Question: After running the code, I am getting .
I am getting the error on this line :
'''
xlSheet.Range("K" & rCount) = Trim(varItem(1))
'''
I looked through the code and I can't seem to figure out what I am doing wrong or missing.
Here is code & see below what my email body looks like
'''
'// Customer
If InStr(1, varText(i), "Customer") > 0 Then
varItem = Split(varText(i), Chr(58))
xlSheet.Range("A" & rCount) = Trim(varItem(1))
End If
'// Service Level
If InStr(1, varText(i), "Service Level") > 0 Then
varItem = Split(varText(i), Chr(58))
xlSheet.Range("K" & rCount) = Trim(varItem(1))
End If
'''

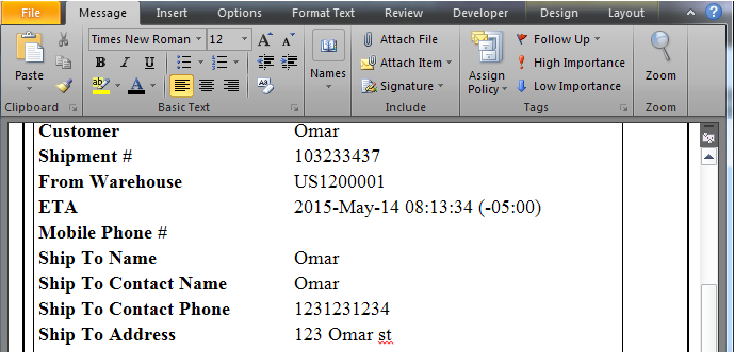
Answer: Switch the 'Chr(58))' to 'Chr(9))' horizontal tab'
'''
varItem = Split(varText(i), Chr(9))
'''
Look at VBA <URL>